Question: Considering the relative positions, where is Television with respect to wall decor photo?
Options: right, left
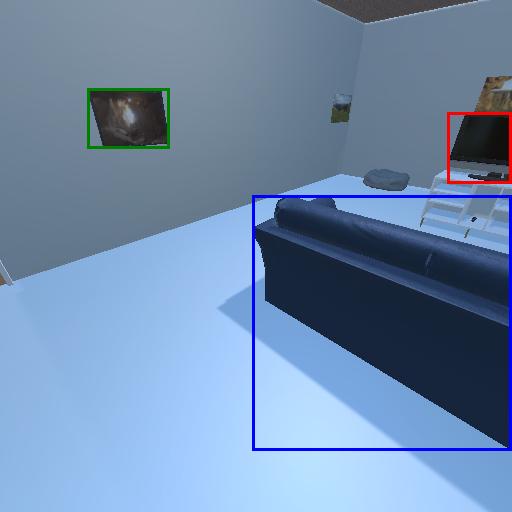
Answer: right